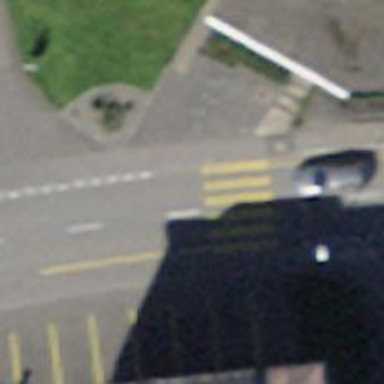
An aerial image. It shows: Zebra crossing on the road.